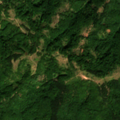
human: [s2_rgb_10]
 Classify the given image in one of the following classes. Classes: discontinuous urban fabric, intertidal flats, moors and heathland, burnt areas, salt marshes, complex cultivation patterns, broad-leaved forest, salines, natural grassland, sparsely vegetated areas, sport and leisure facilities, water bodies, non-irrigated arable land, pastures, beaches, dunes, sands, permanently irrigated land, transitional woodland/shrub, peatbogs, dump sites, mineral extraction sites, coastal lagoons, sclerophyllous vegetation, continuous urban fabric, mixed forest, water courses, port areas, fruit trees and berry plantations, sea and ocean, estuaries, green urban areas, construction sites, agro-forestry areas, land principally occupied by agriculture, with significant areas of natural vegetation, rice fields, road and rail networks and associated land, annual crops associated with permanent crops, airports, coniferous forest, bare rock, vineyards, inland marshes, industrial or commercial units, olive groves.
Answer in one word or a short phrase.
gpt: broad-leaved forest